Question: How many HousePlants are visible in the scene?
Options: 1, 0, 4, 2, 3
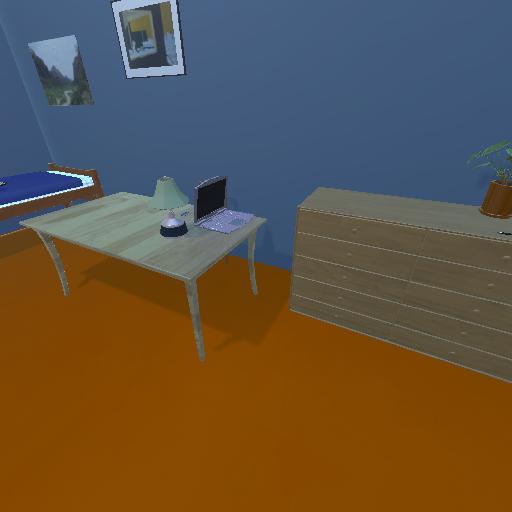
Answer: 1